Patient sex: M
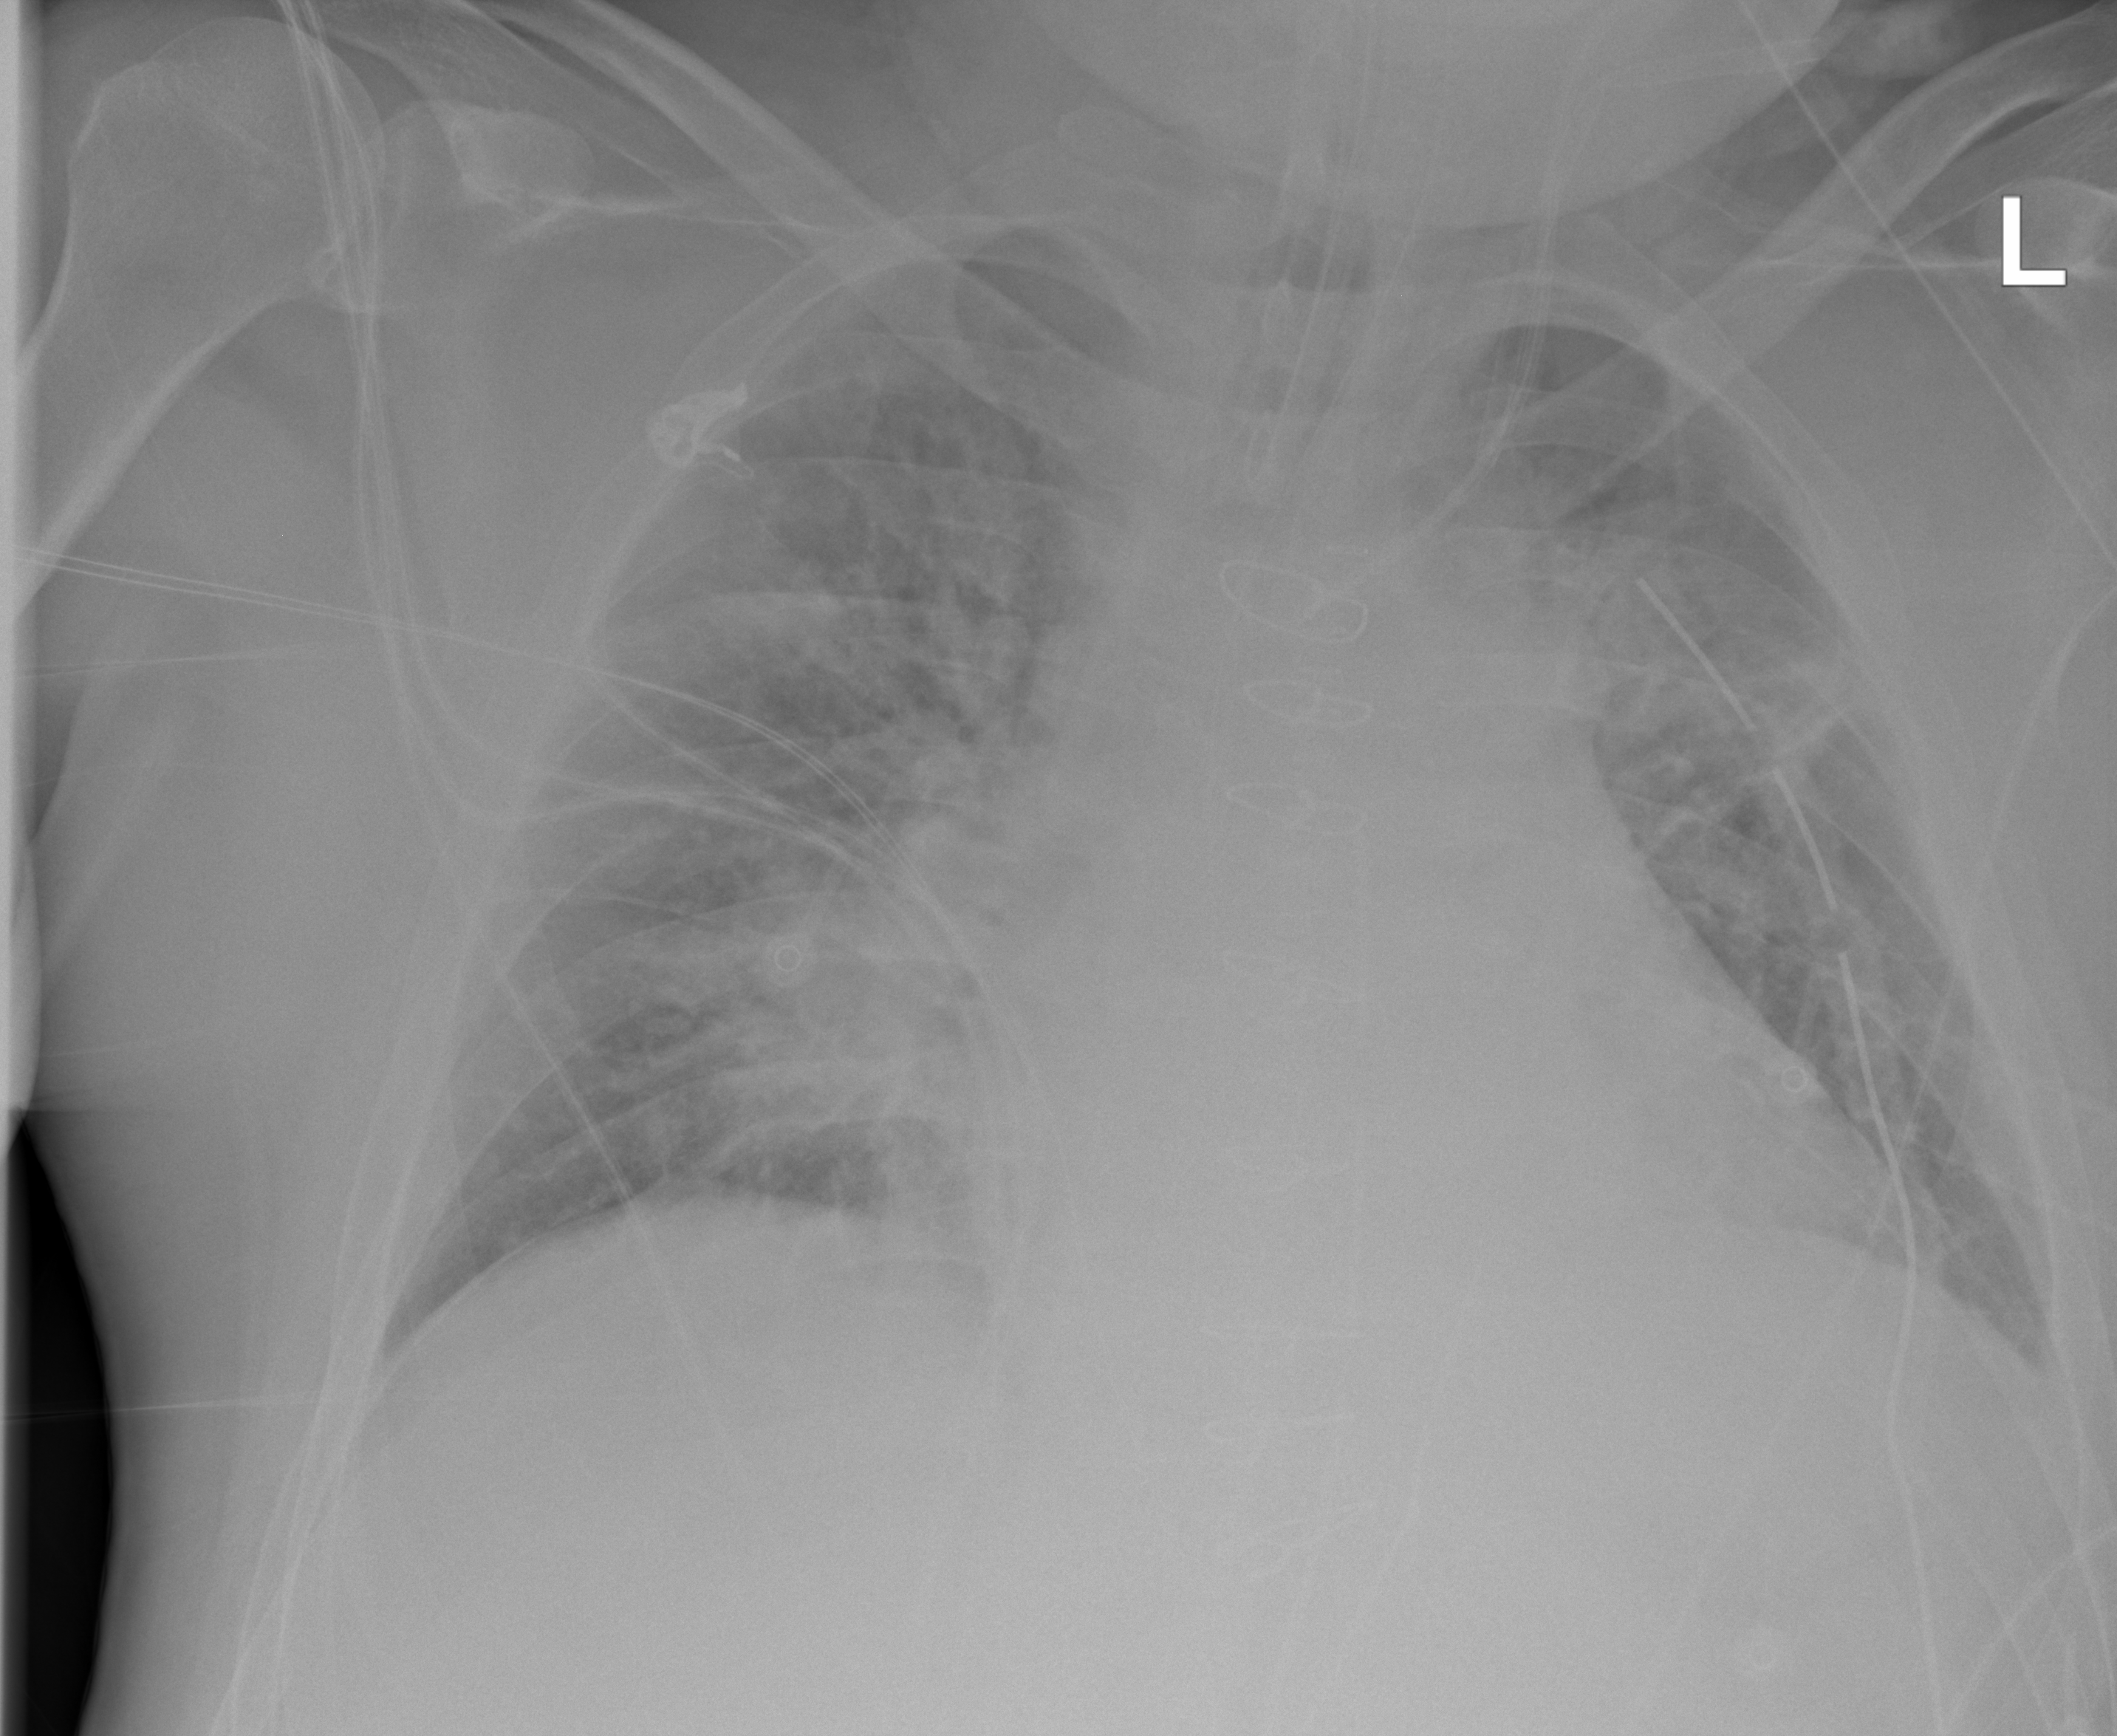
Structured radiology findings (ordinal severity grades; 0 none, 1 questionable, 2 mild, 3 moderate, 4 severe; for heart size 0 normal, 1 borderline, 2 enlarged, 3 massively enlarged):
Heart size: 2
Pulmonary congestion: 2
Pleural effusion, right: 0
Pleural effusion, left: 0
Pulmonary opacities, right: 2
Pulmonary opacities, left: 2
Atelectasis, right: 0
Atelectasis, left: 0